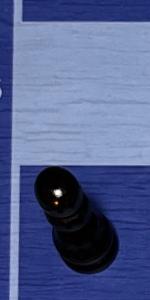
Label: Pawn_Black